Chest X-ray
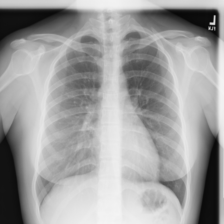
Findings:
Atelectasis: negative
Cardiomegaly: negative
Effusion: negative
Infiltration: negative
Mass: negative
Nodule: negative
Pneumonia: negative
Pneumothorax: negative
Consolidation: negative
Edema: negative
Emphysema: negative
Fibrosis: negative
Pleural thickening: negative
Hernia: negative